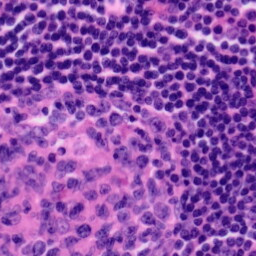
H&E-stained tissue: Tonsil